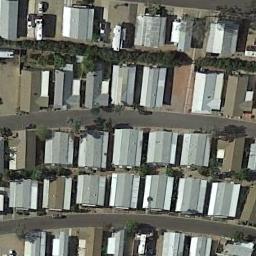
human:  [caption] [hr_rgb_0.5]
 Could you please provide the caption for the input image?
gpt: The mobile home park has some neatly arranged mobile homes and trees and some roads go through the mobile home park .

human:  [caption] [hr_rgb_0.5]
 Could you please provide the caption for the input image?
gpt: Many buildings are in the mobile home park .

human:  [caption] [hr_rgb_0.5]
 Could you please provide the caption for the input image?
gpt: There are some gray buildings and brown buildings in the mobile home park .

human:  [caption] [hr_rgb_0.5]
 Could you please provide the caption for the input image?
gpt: The mobile home park is on the open place next to the road .

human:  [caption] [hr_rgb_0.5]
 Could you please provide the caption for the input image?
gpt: There are moving homes in this rectangular area .